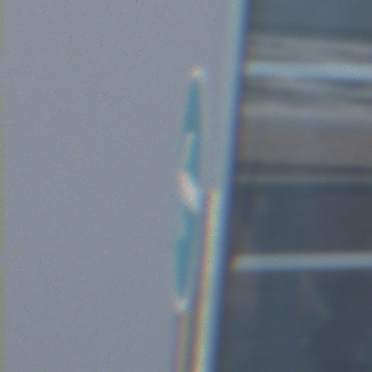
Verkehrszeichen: VorgeschriebeneFahrtrichtungHierLinks
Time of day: MorningAfternoon
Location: Outdoor (Urban)
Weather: Clear
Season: NotSpecified
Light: Natural